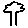
Label: tree